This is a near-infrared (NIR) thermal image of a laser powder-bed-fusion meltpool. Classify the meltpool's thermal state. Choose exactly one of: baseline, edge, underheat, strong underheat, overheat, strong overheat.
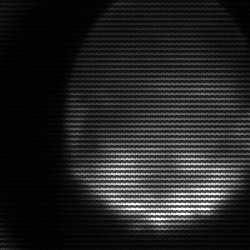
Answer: edge